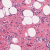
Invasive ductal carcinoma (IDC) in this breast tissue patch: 1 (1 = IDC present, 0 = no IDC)